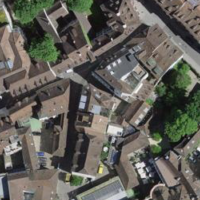
EUNIS habitat code: 54
Species observed at this site:
Zygiella x-notata